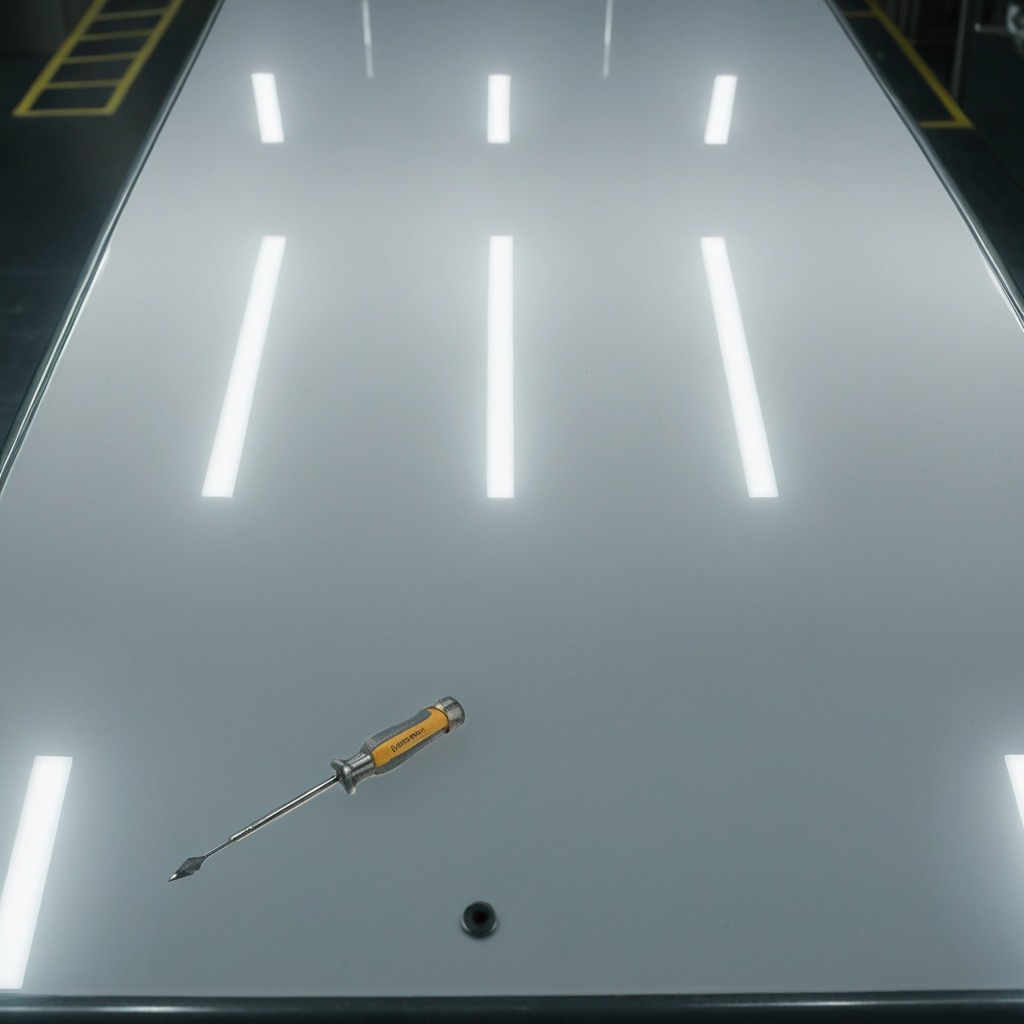
A screwdriver is lying on the high-gloss table in a ship maintenance bay industrial lighting.